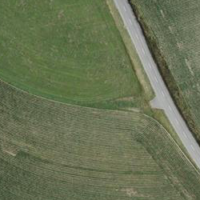
EUNIS habitat code: 52
Species observed at this site:
Ononis spinosa
Centaurea scabiosa